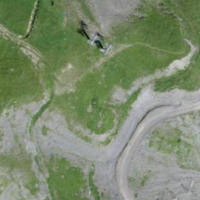
EUNIS habitat code: 26
Species observed at this site:
Bartsia alpina